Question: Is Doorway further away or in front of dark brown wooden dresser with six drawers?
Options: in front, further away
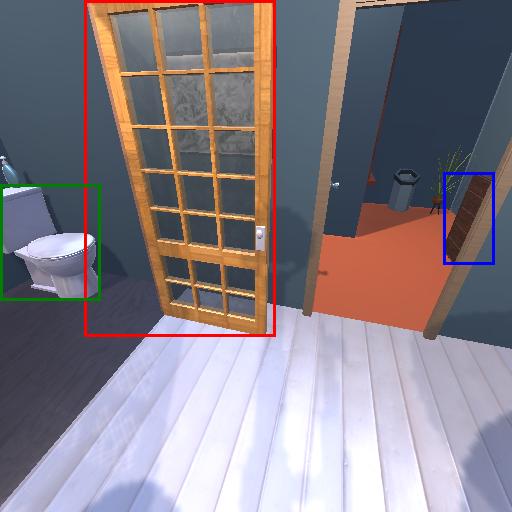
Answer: in front